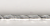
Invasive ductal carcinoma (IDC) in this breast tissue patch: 0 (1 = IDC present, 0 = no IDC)